Field crop: tomato
Growth stage: 1
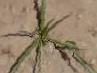
Species: cyperus